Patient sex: M
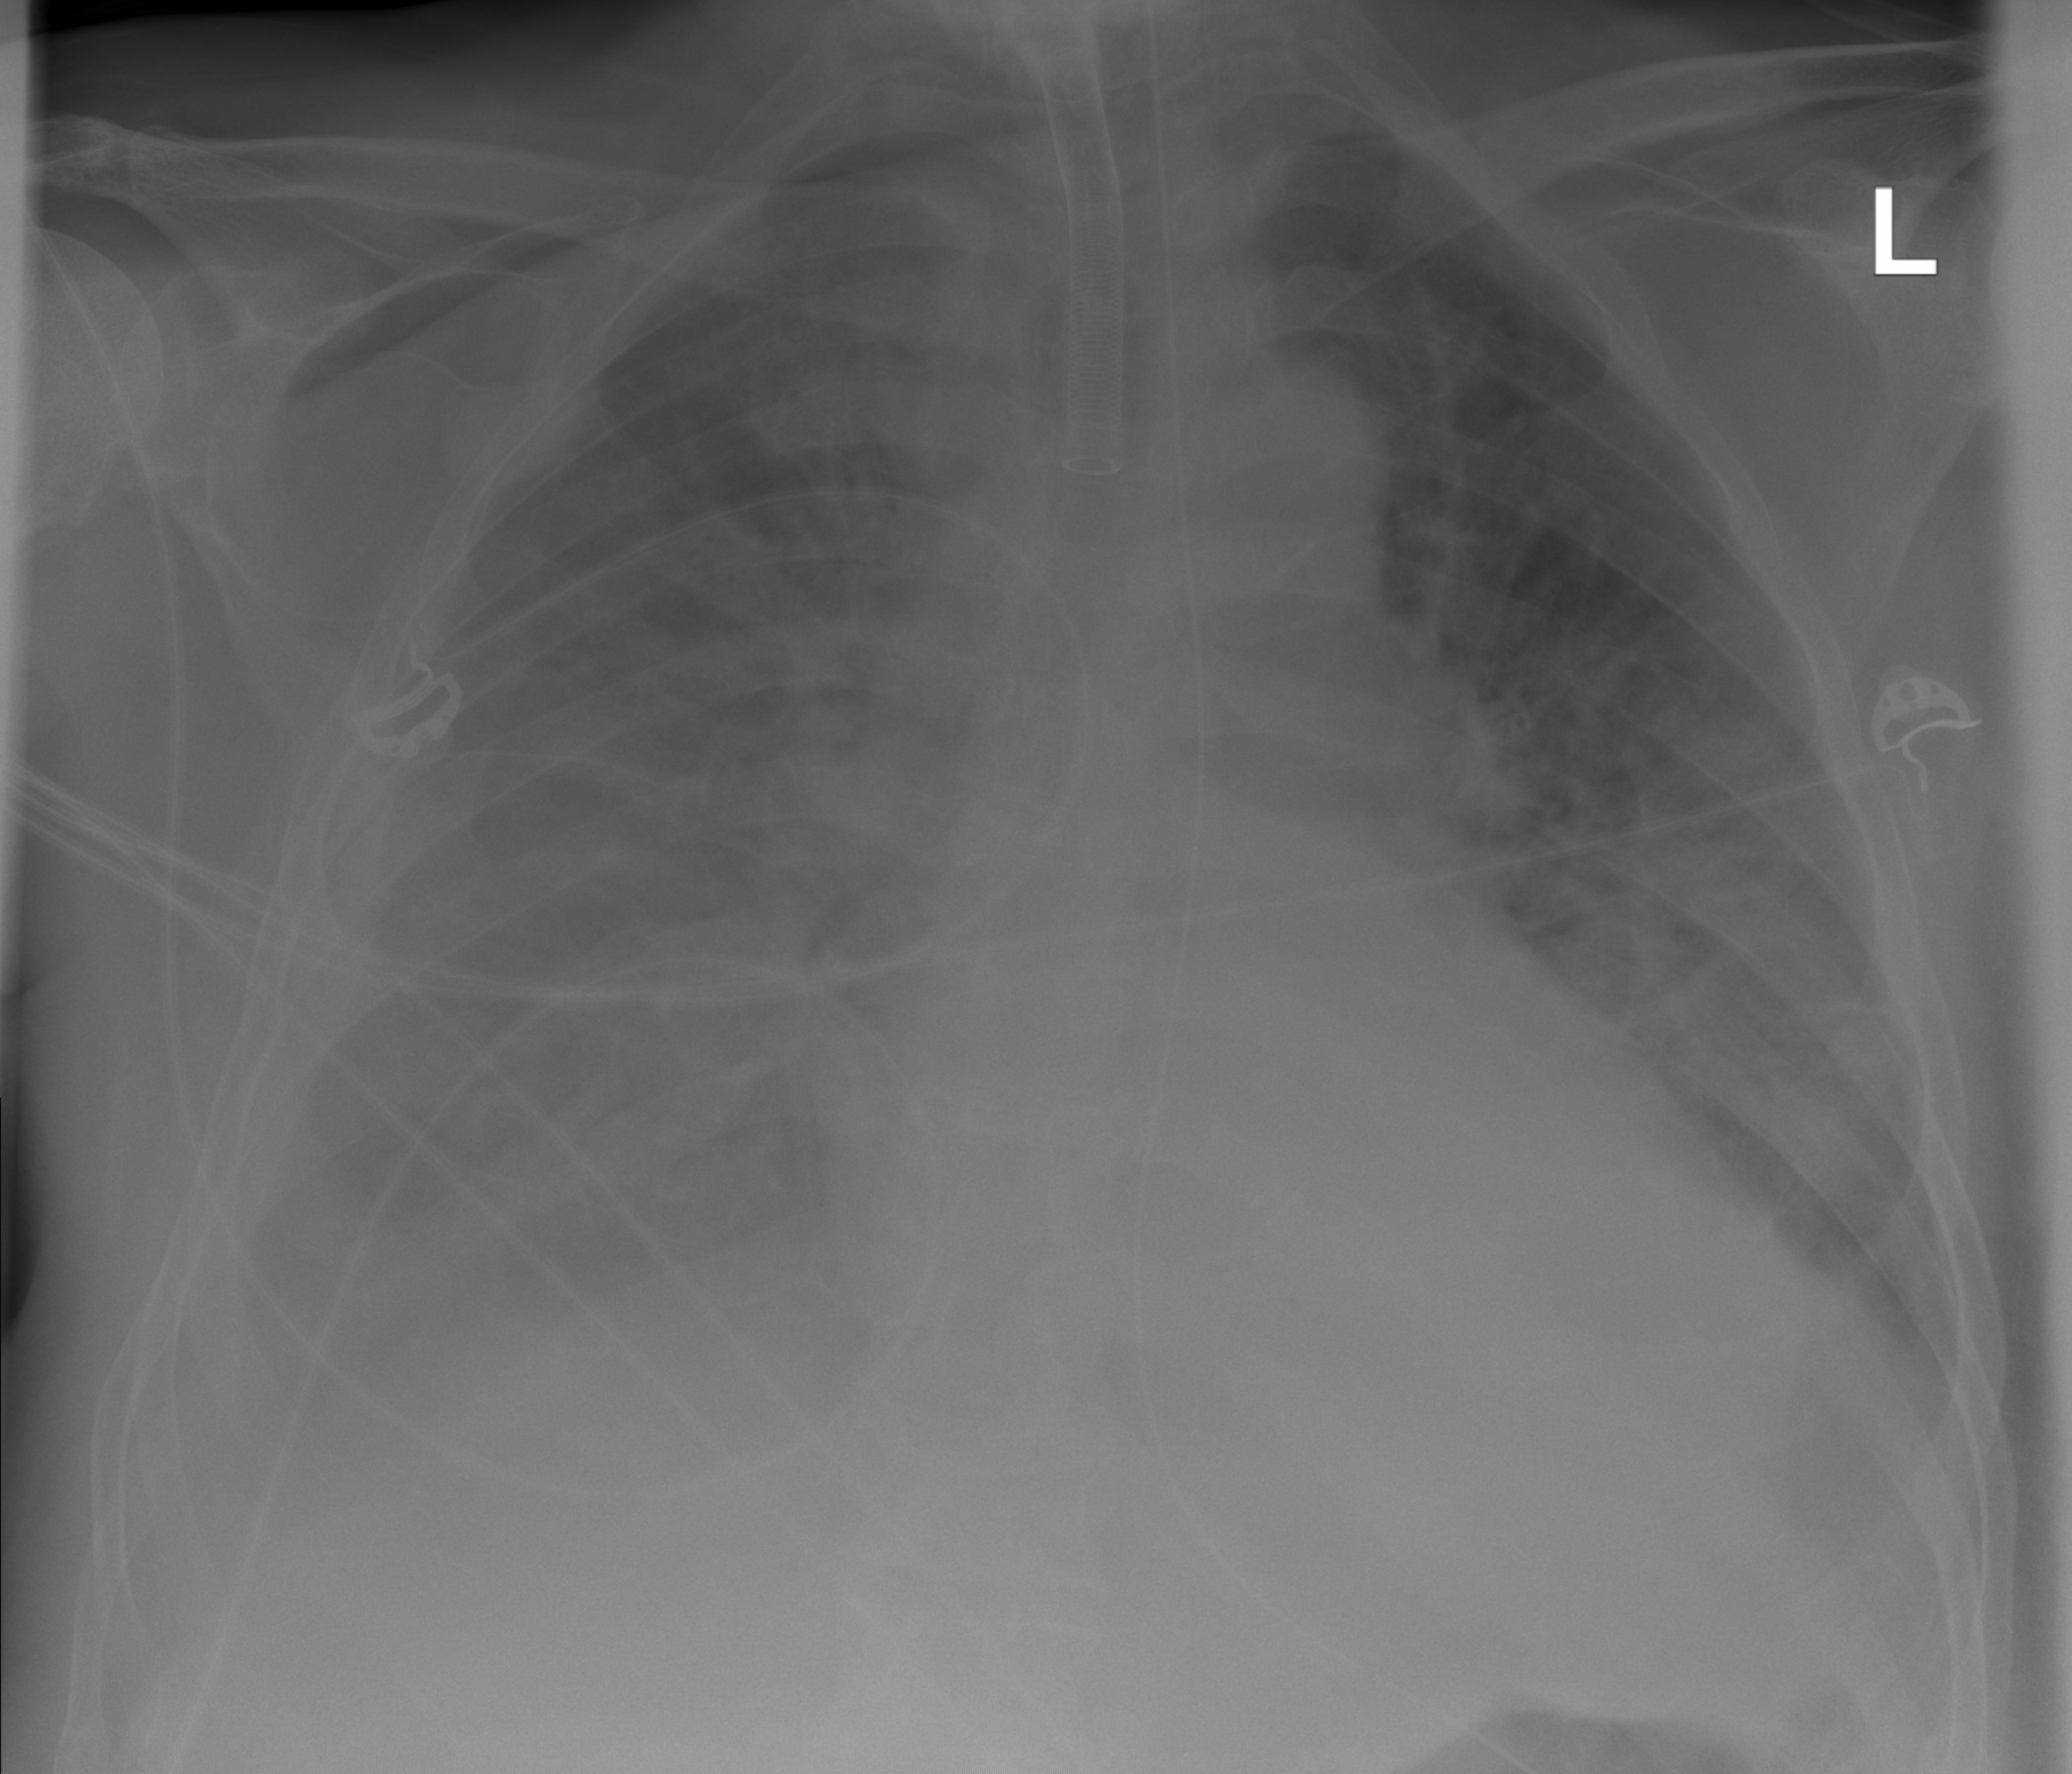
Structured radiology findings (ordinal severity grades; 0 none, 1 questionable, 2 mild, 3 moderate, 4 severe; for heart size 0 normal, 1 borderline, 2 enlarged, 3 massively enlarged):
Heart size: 2
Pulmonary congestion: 3
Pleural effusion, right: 3
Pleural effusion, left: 2
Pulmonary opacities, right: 3
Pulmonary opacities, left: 2
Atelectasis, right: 2
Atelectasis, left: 2